Question: im using Jquery Ajax For Populate the Dynamic Dropdown but its working for only first row of JSTL-foreach iteration of table.its not working for other rows except first row
'''
$(document).ready(function() {
$('#roleId').on('change', function() {
var selectedValue = $('#roleId').val();
$.ajax({
url : 'FrontController?s=user&action=ROLES&roleId='+selectedValue,
dataType: "json",
success : function(data) {
var dropdown21 = $('#userIdEmail');
$('>option', dropdown21).remove();
$.each(data, function(i, val) {
var content="";
//for ( var i = 0; i < data.length; i++) {
content +='<option value="'+data[i].userId.toString()+'">'+data[i].userName.toString()+'</option>';
// };
$("#userIdEmail").append(content);
}); //end of each
}
});//end of ajax
});
});//end of ready
'''
My Html Code
'''
<td style="text-align: left; border: 1px solid black" ><select
id="roleId" name="roleId" class="text">
<option>Select</option>
<c:forEach var="role" items="${roleDetails}">
<option value="${role.roleId }">${role.roleDescription}</option>
</c:forEach>
</select>
<select id="userIdEmail" name="userIdEmail" class="text">
<option >Select</option>
</select>
</td>
'''

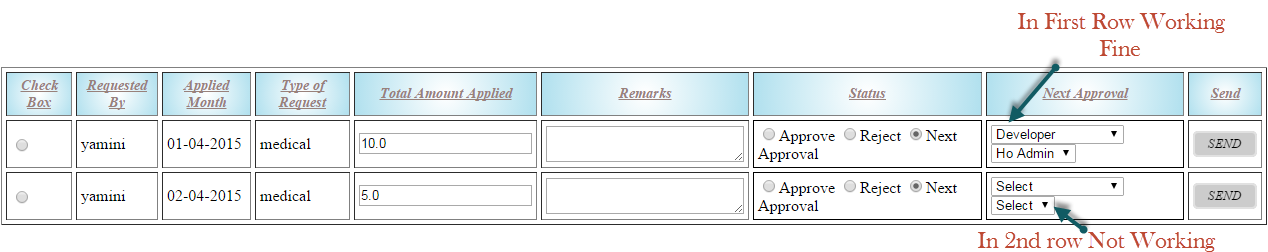
Answer: '''
$(document).ready(function() {
$(document.body).on('change','.text', function() {
var selectedValue = $(this).val();
var $this = $(this);
$.ajax({
url : 'FrontController?s=user&action=ROLES&roleId='+selectedValue,
dataType: "json",
success : function(data) {
var dropdown21 = $('.userIdEmail1');
$this.next('select').children('option').remove();
$.each(data, function(i, val) {
var content="";
//for ( var i = 0; i < data.length; i++) {
content +='<option value="'+data[i].userId.toString()+'">'+data[i].userName.toString()+'</option>';
// };
$this.next('select').append(content);
}); //end of each
}
});//end of ajax
});
});
'''